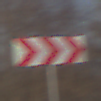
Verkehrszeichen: RichtungstafelnInKurvenGrossLinks
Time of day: MorningAfternoon
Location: Outdoor (Nature)
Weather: PartlyCloudy
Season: NotSpecified
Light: Natural